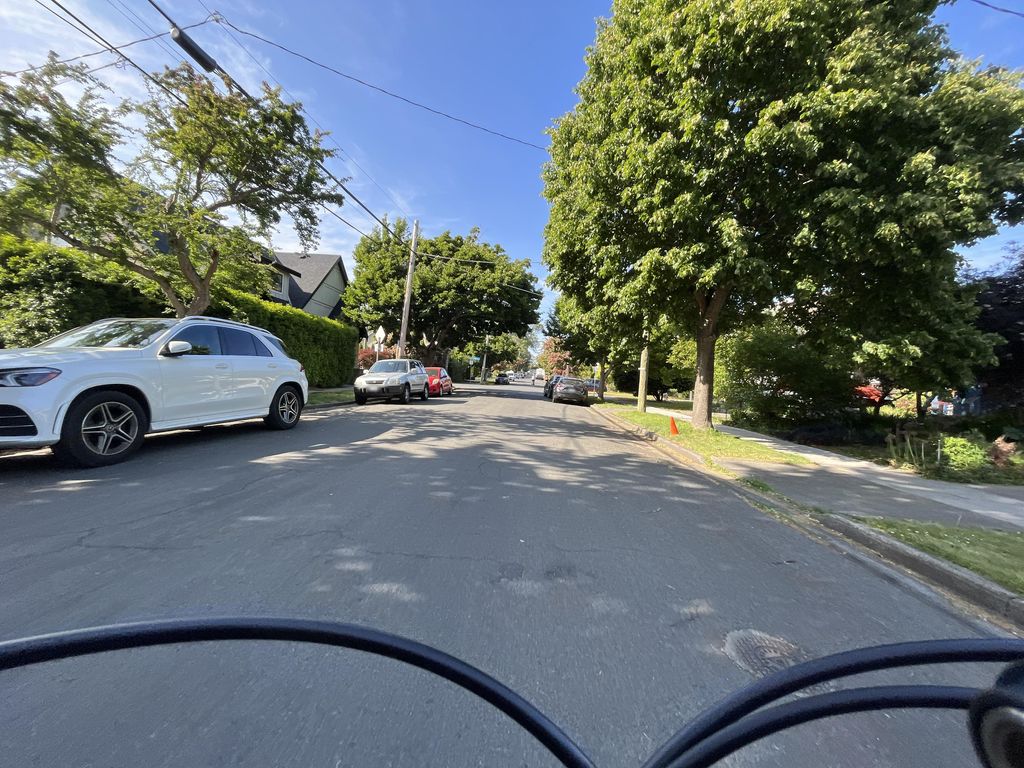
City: victoria